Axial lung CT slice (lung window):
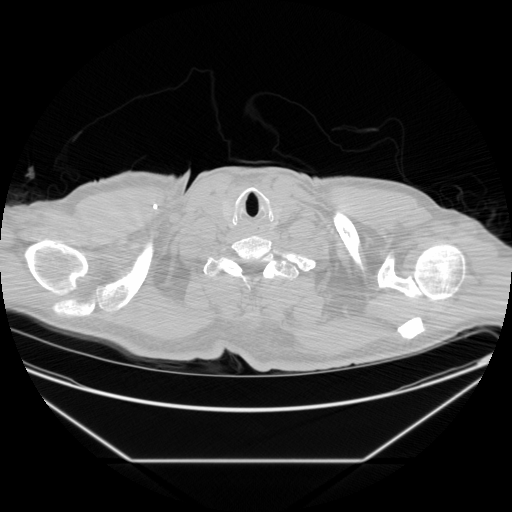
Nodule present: no